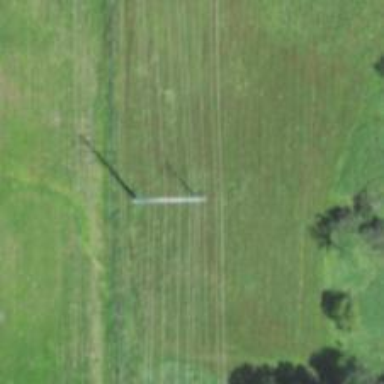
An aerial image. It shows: Power tower.